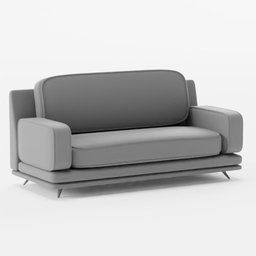
Label: furniture